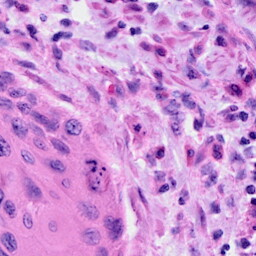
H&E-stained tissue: Cervix